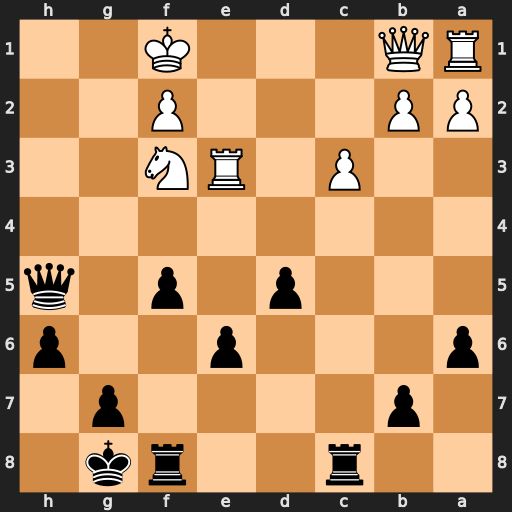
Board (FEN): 2r2rk1/1p4p1/p3p2p/3p1p1q/8/2P1RN2/PP3P2/RQ3K2
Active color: b
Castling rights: -
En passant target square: -
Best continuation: f4 Rd3 e5